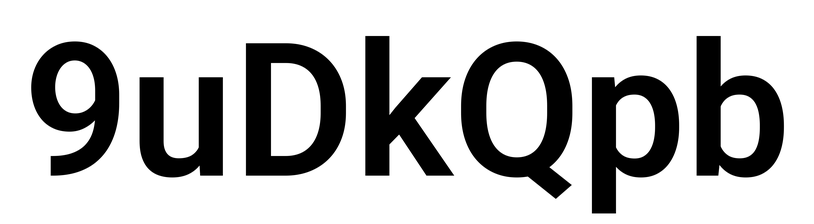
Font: Roboto_SemiBold